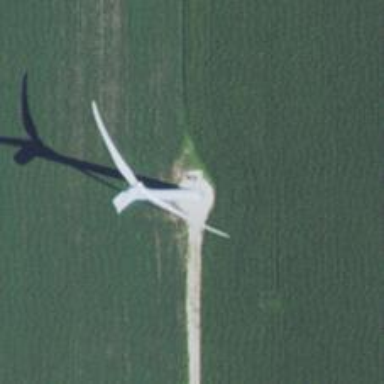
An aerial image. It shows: Wind generator powered by wind. The generator type is horizontal axis and it uses wind turbines.